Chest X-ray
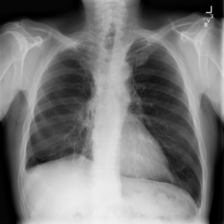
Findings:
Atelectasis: negative
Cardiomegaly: negative
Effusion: negative
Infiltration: negative
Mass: negative
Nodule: negative
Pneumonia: negative
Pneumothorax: negative
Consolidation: negative
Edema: negative
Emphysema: negative
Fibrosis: negative
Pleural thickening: positive
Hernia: negative